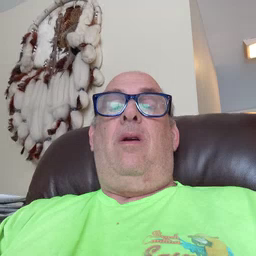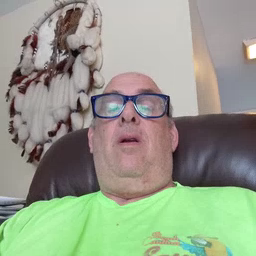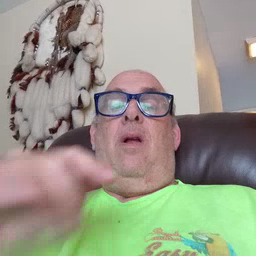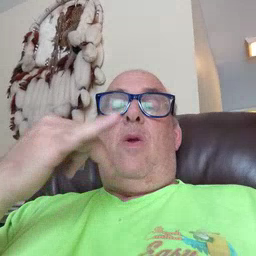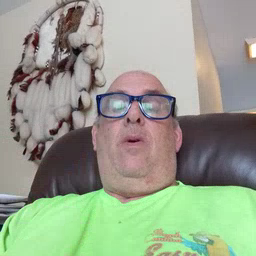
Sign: yellow